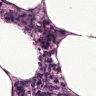
Metastatic tissue present: no